Field crop: maize
Growth stage: 1
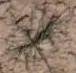
Species: salsola